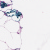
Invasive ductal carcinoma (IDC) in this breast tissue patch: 0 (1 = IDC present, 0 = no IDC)